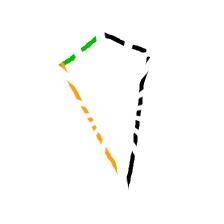
Shape: kite